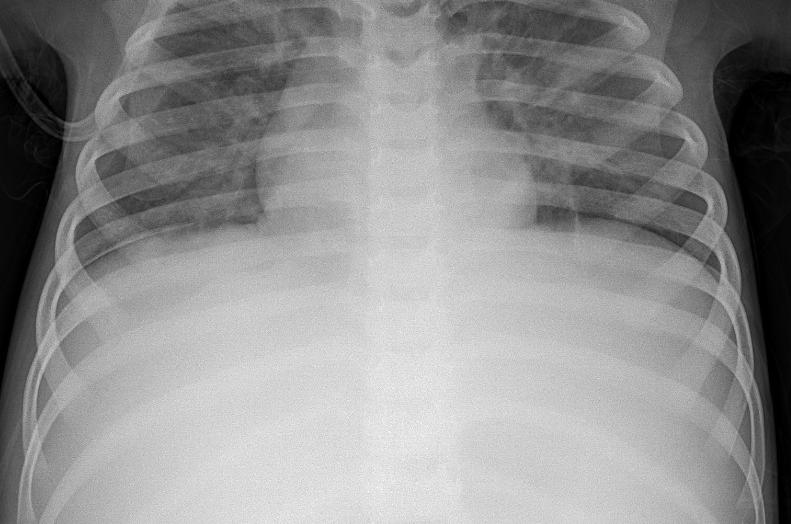
Diagnosis: PNEUMONIA